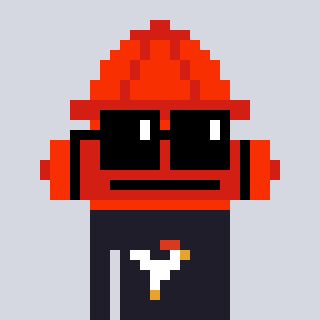
a pixel art character with square black sunglasses, a fire hydrant-shaped head and a grayscale-colored body on a cool background